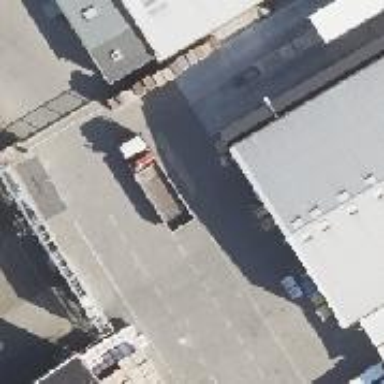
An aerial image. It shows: Trade shop.